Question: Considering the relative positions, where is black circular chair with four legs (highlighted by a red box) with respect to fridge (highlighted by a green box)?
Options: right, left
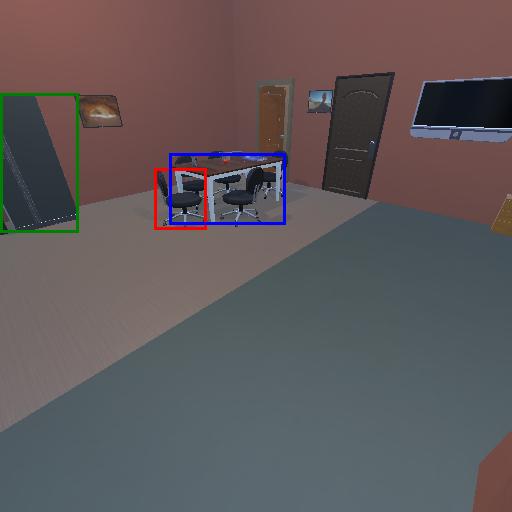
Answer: right